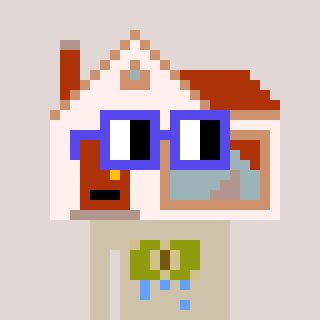
a pixel art character with square blue glasses, a house-shaped head and a bege-colored body on a warm background